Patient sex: F
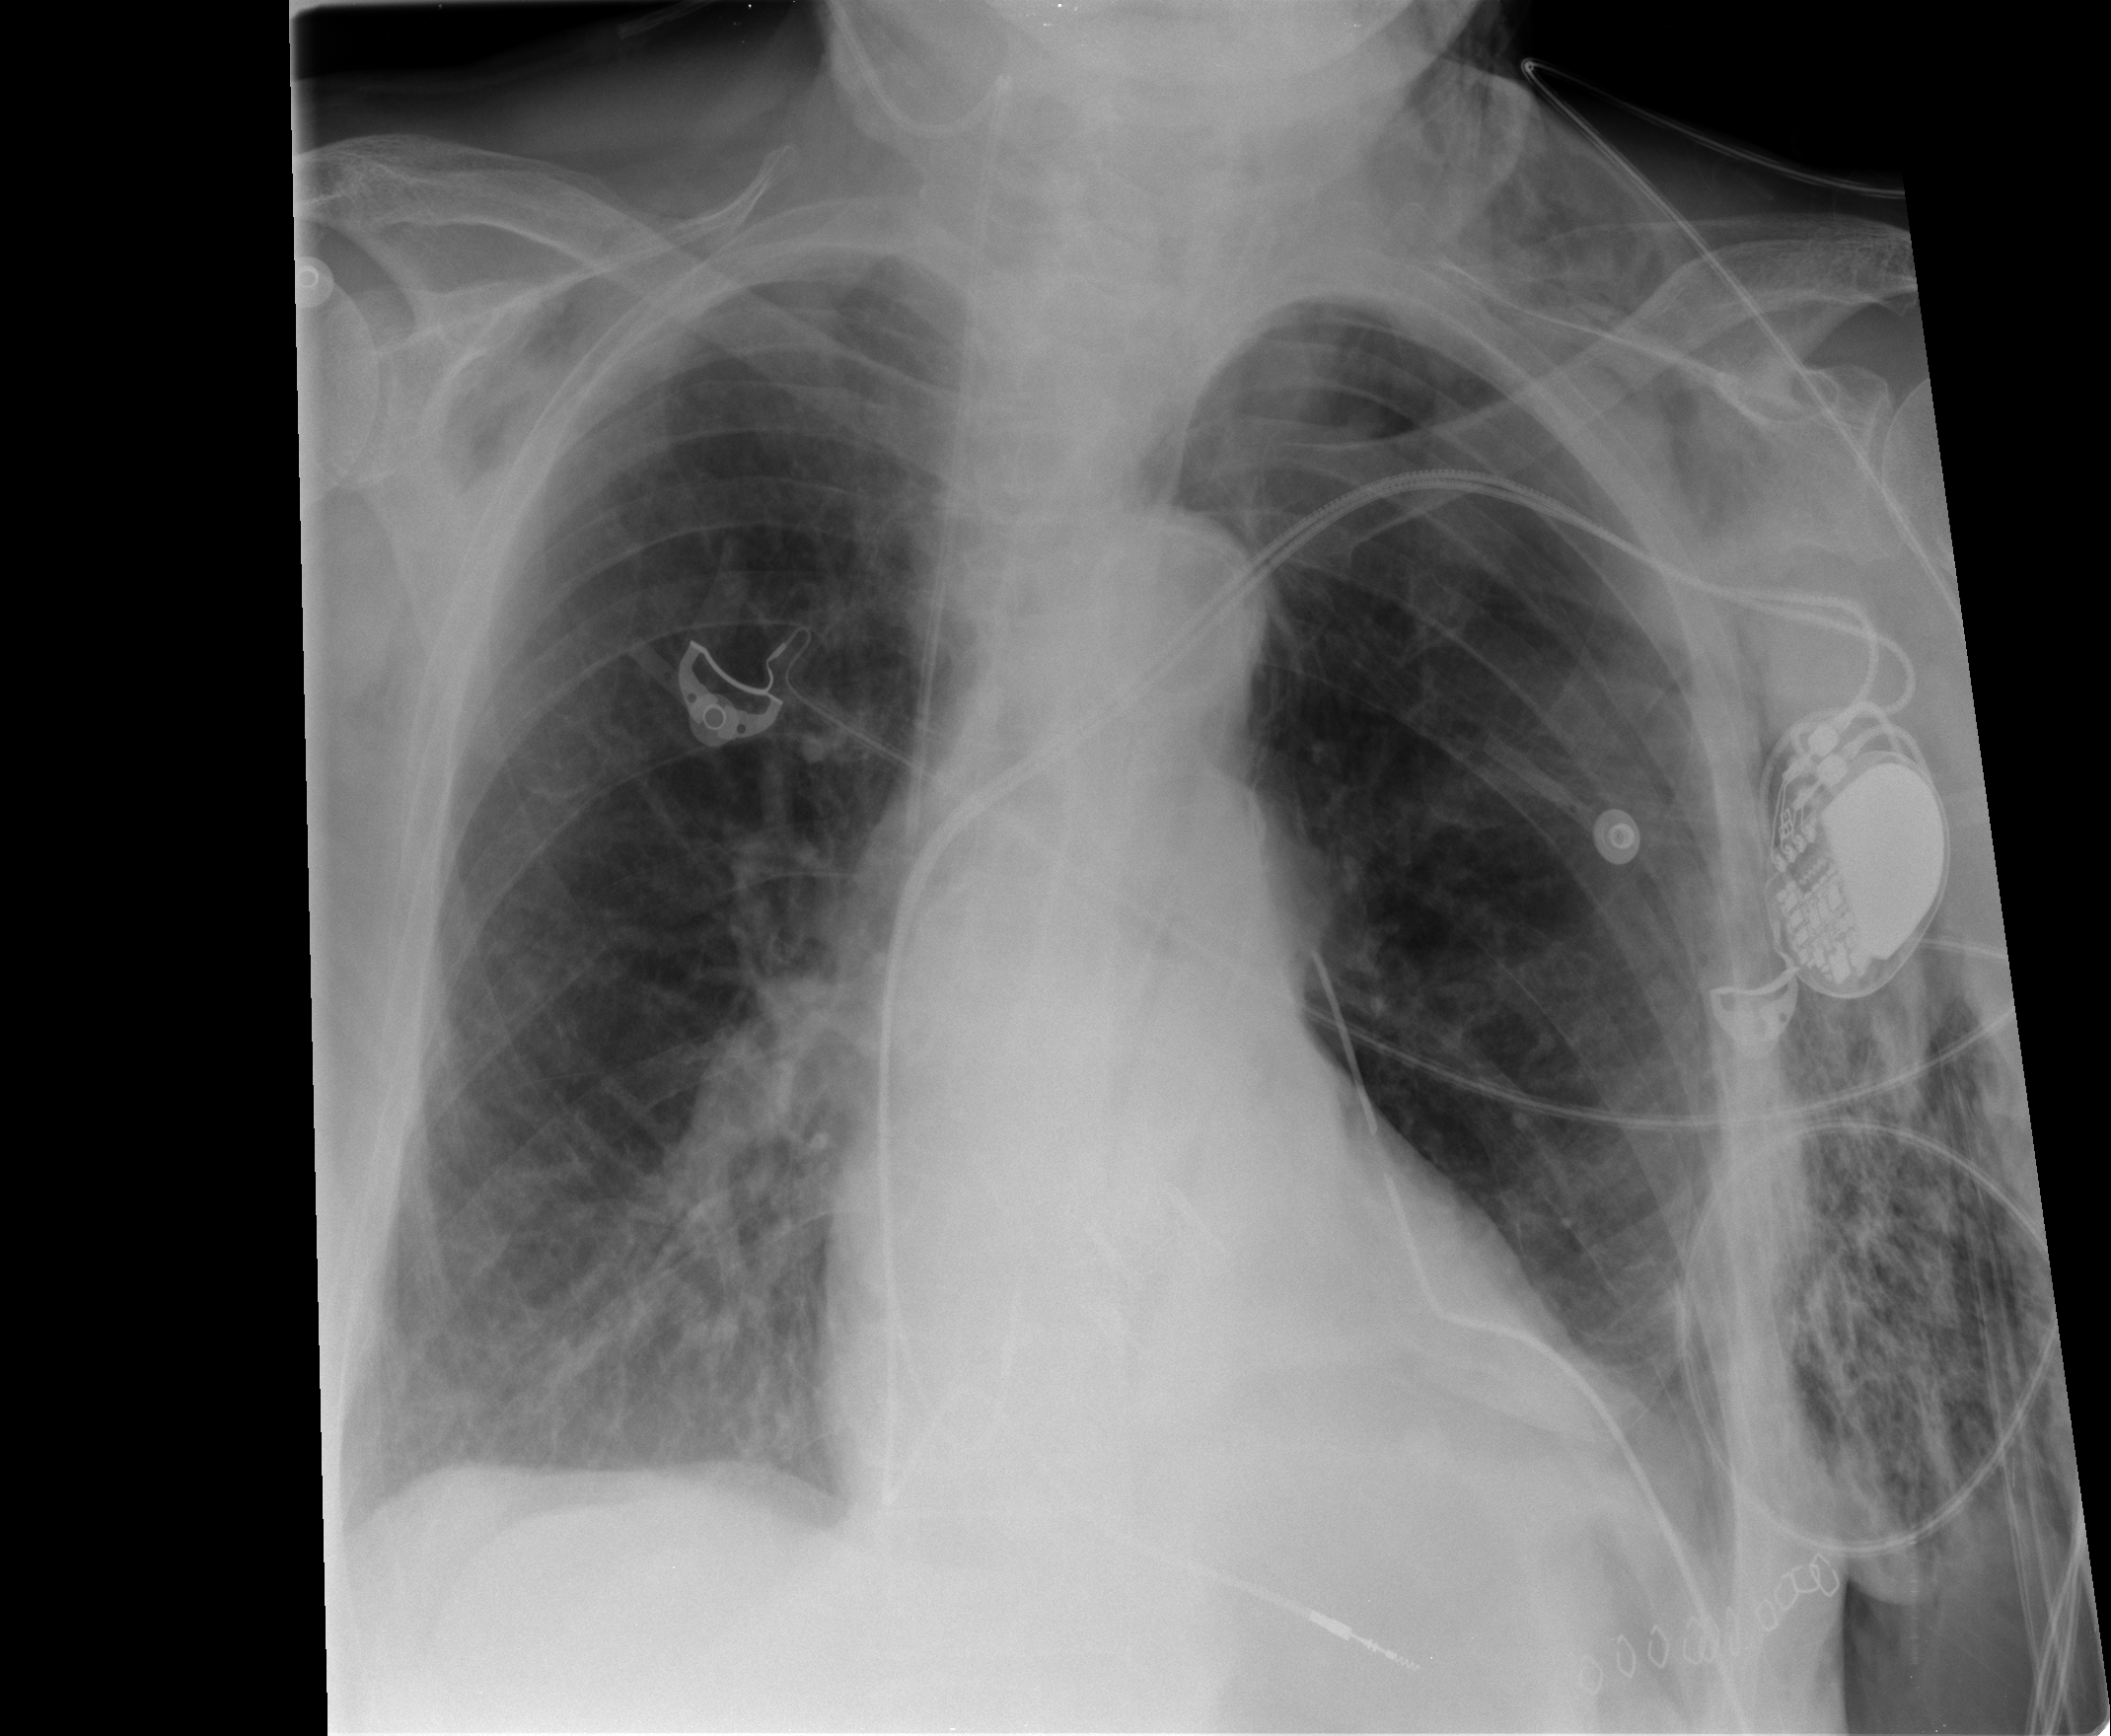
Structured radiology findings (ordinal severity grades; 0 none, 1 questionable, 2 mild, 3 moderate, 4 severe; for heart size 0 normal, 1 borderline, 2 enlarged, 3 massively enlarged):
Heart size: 1
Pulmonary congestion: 0
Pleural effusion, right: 0
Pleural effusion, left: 0
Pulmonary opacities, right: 0
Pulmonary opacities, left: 0
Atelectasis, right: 1
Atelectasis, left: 2